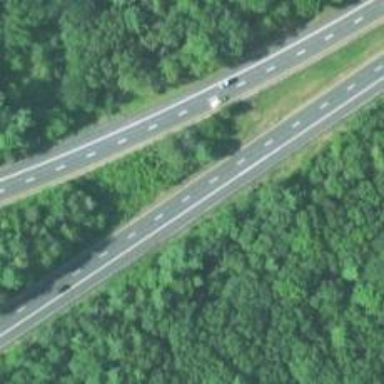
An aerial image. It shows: Asphalt motorway.